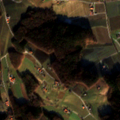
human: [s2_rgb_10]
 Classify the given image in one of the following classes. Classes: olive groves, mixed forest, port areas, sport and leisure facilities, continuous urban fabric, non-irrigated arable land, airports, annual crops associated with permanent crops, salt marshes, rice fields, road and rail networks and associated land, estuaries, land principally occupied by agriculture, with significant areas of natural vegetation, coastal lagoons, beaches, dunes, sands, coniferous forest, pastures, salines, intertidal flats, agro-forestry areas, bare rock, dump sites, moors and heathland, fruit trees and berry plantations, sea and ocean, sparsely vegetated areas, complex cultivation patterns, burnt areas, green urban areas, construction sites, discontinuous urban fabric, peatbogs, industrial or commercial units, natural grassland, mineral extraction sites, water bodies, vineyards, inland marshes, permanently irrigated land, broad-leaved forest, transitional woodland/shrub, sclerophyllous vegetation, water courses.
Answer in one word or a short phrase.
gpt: non-irrigated arable land, complex cultivation patterns, land principally occupied by agriculture, with significant areas of natural vegetation, broad-leaved forest, mixed forest